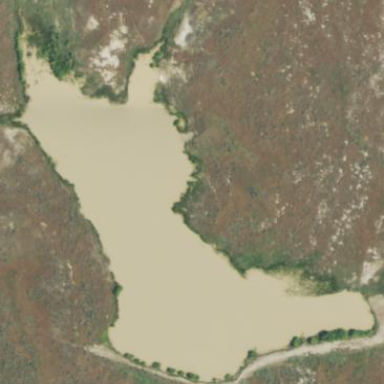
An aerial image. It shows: Reservoir area.